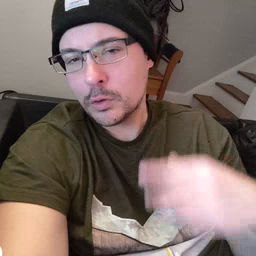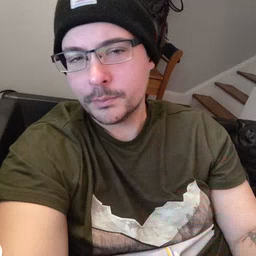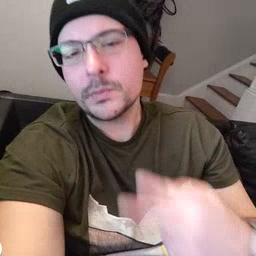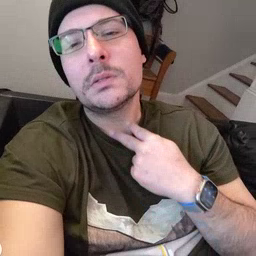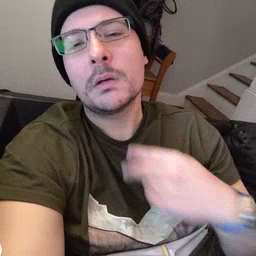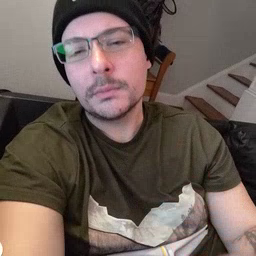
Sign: stuck